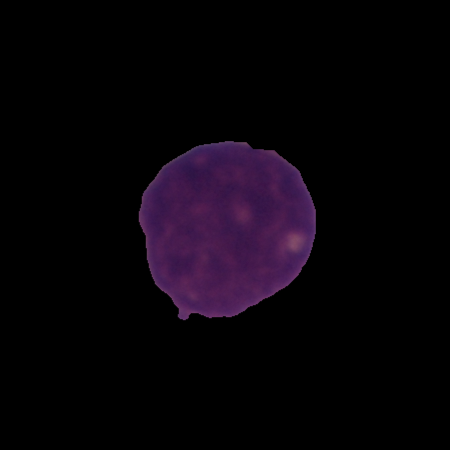
Label: cancer